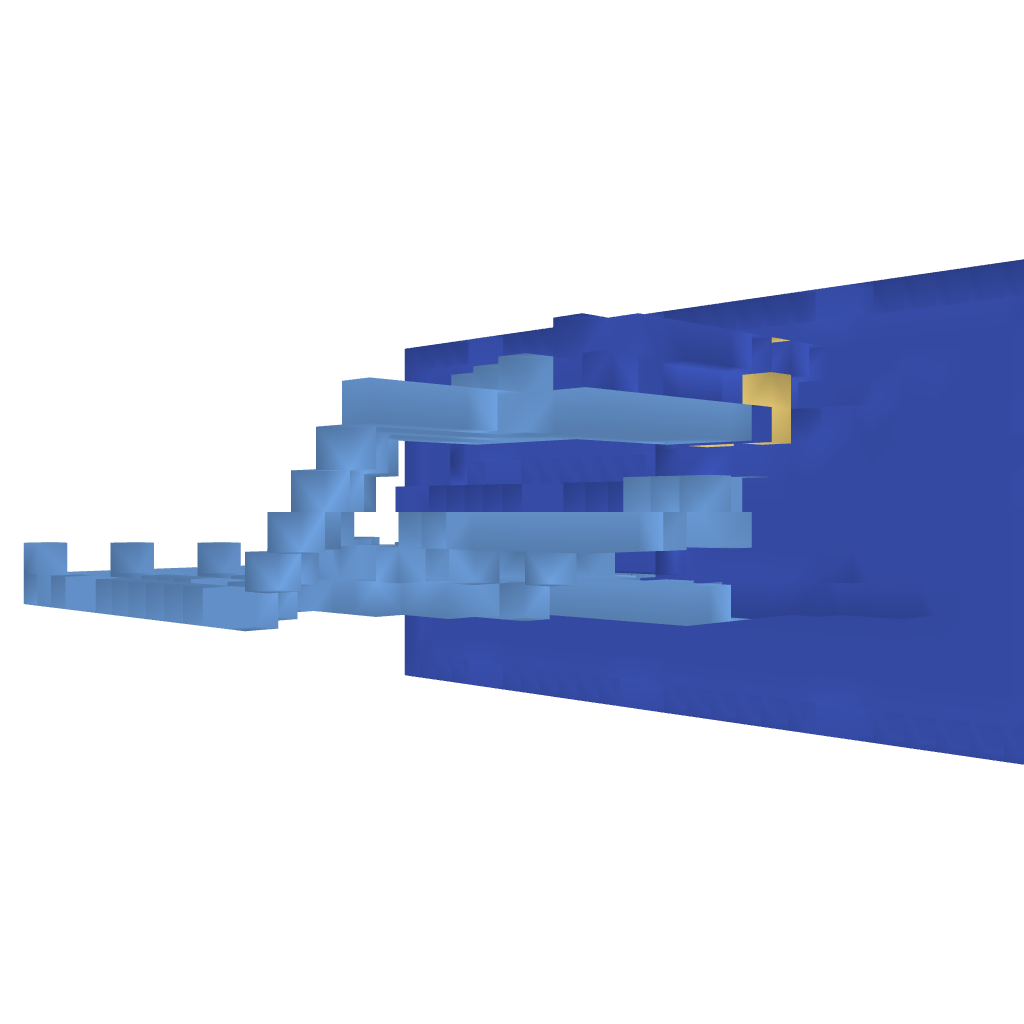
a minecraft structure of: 9-buttons with light bad low quality